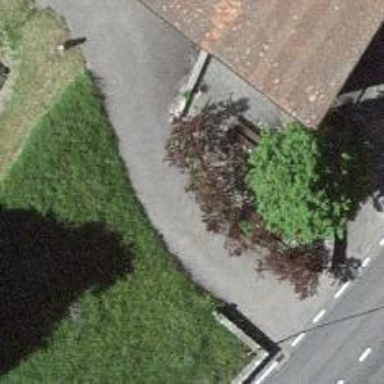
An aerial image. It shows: Bus stop along the road.